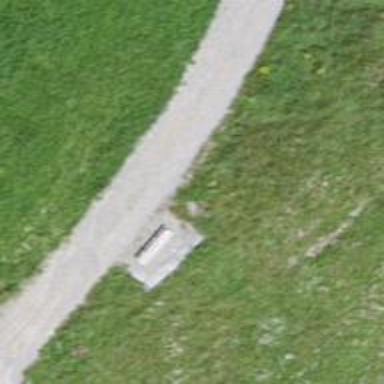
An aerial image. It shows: Bench for seating.